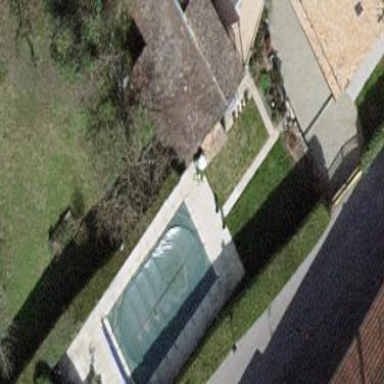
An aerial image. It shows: Swimming pool located in leisure land.